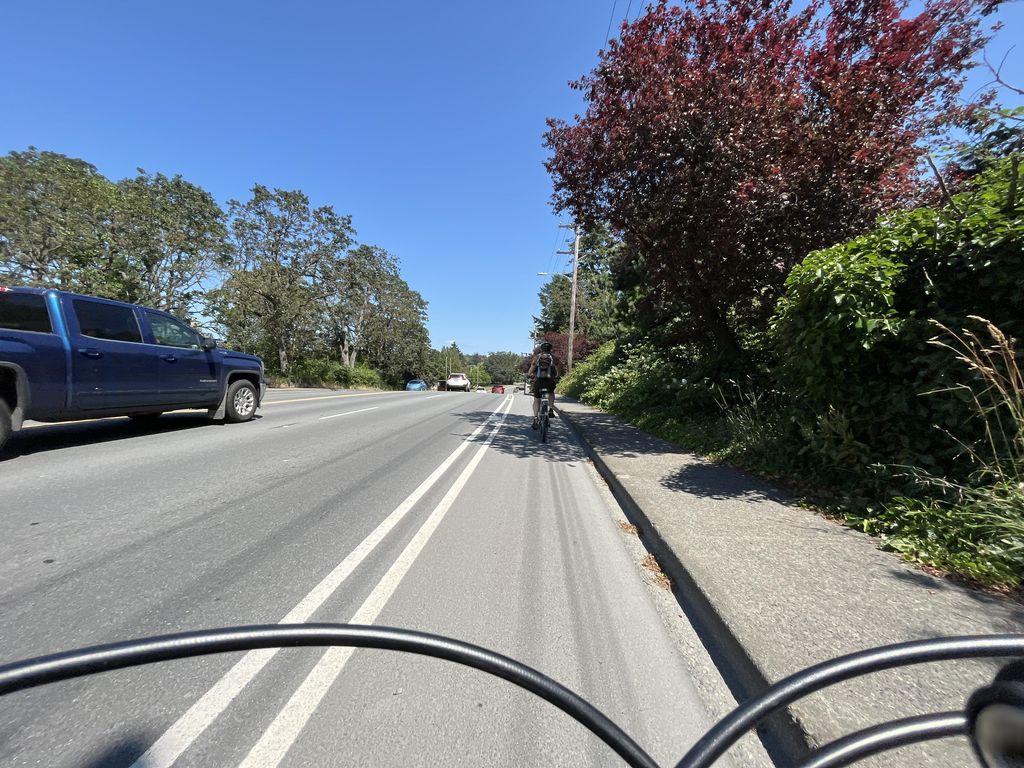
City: victoria